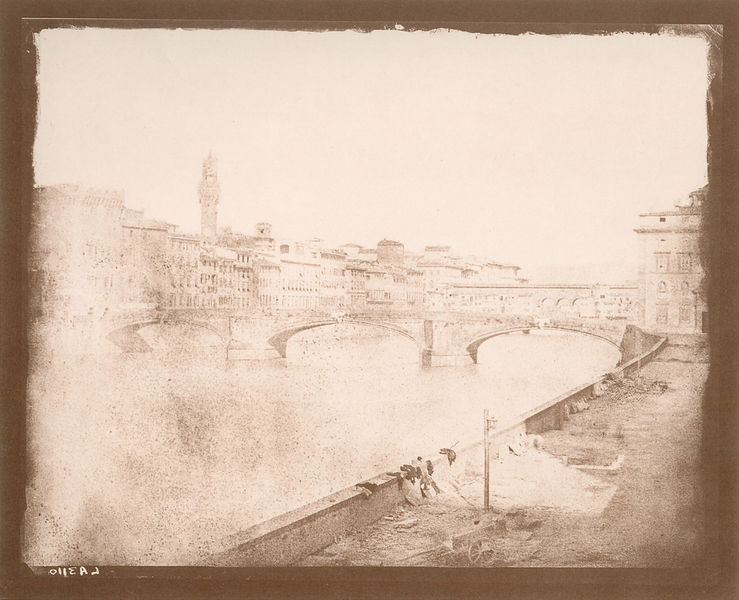
Titel: Lungarno, Florenz
Künstler: Calvert R. Jones
Schlagwörter: baum, schatten, wasser, weiß, fluss, stadt, ufer, fenster, hell, licht, paris, säule, zeichnung, haus, rot, häuser, brücke, rosa, turm, italien, stab, mauer, rad, rundbogen, seine, wagen, kai, foto, fotografie, photographie, druck, radierung, stich, bleistift, photo, florenz, photografie, hauser, arno, minarett, ponte, hüser, themse, verbleicht, vecchio, brücke über fluss, a, e, flussbrücke